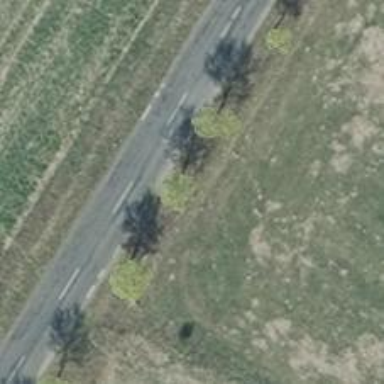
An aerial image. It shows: Deciduous tree with broadleaved leaves.